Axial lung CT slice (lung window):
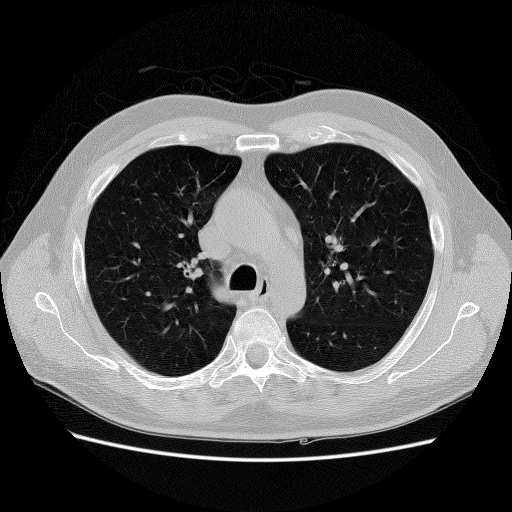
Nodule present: no